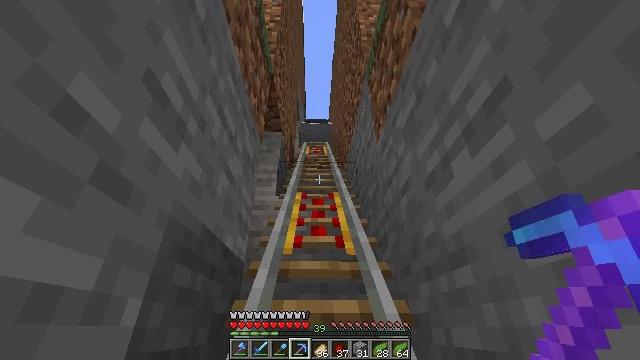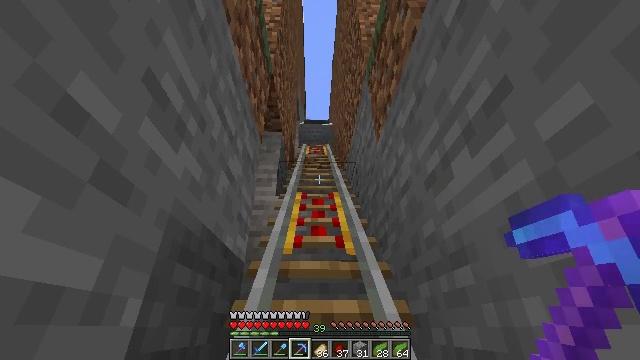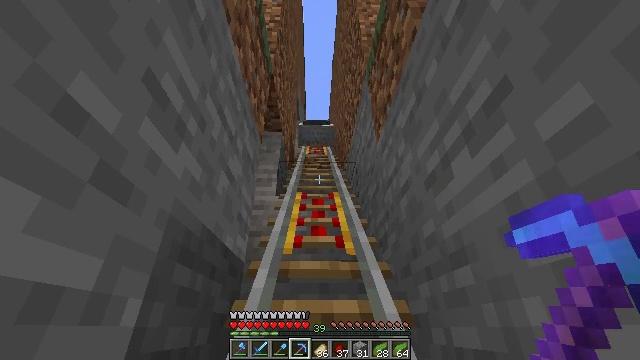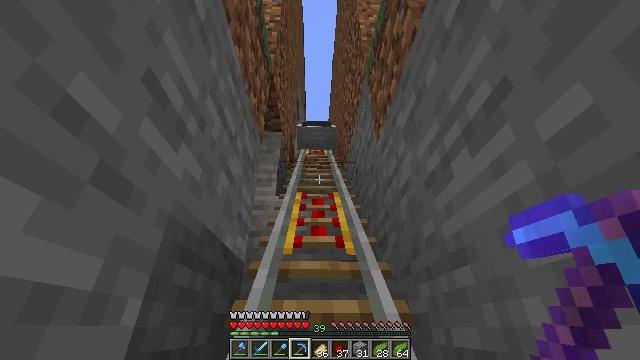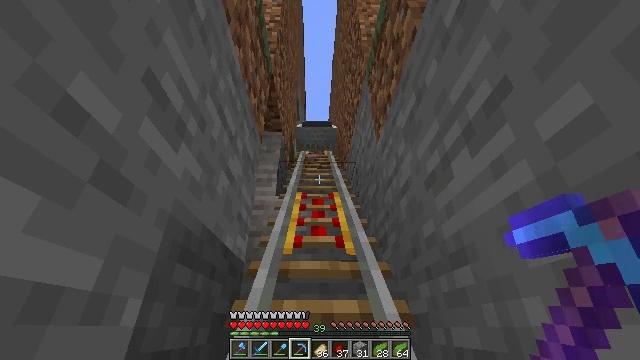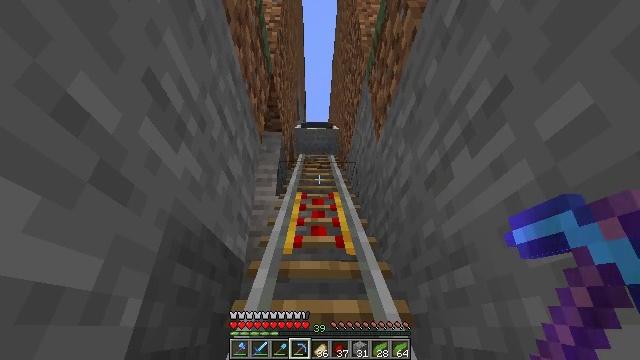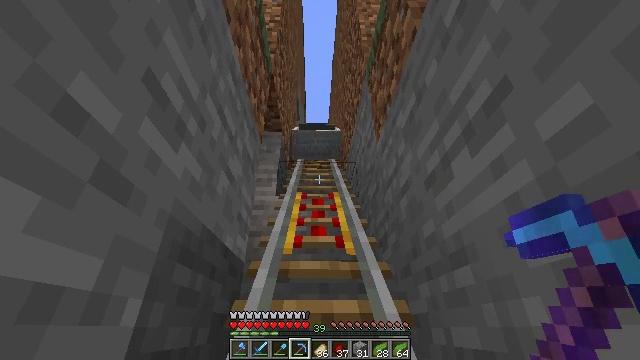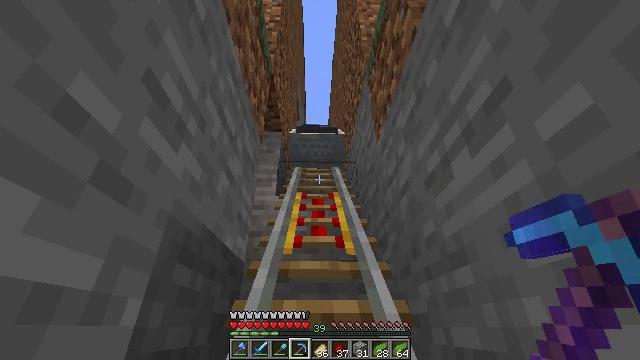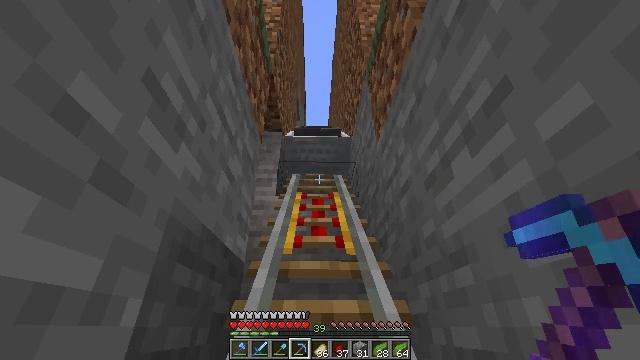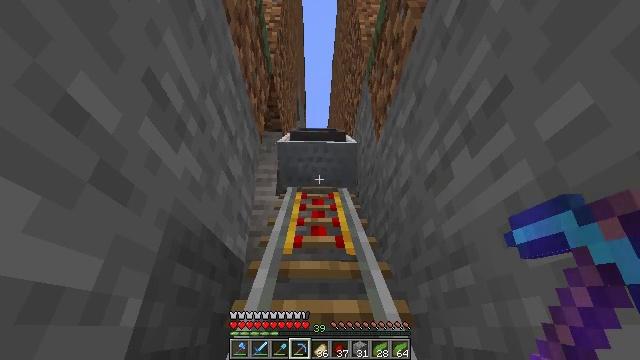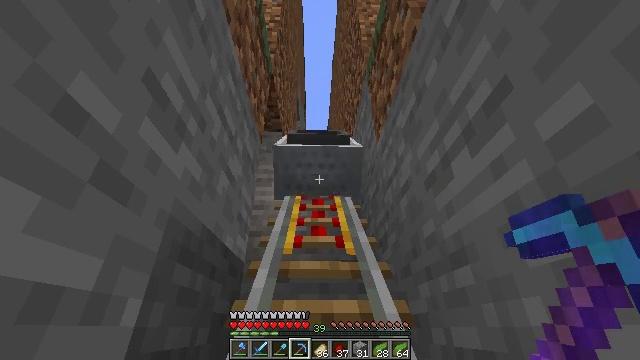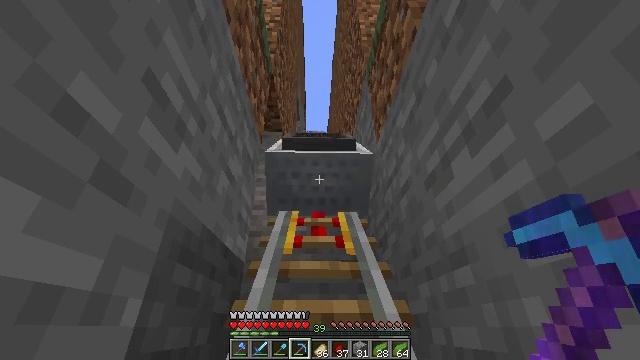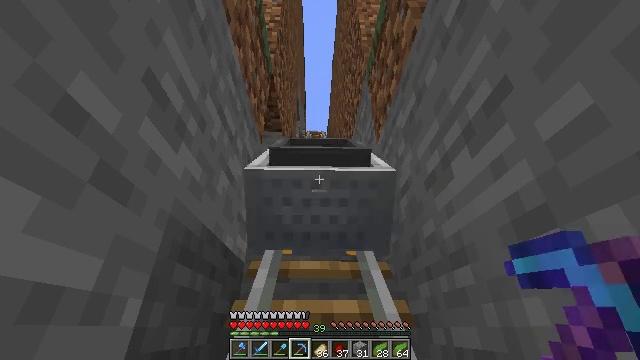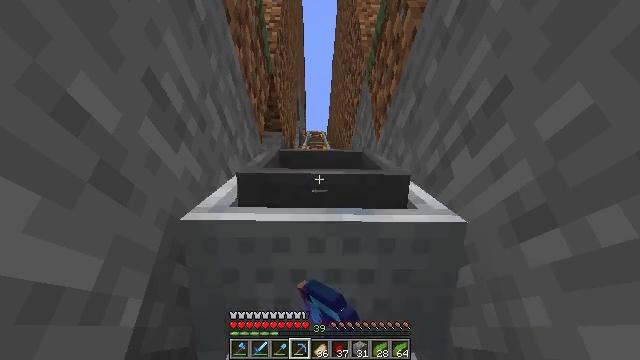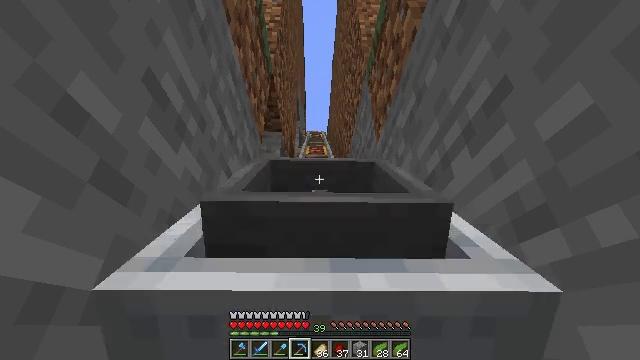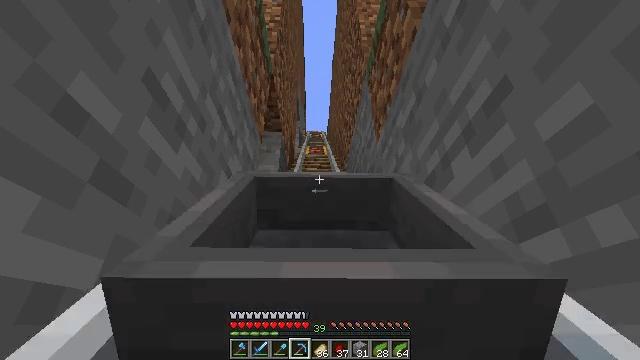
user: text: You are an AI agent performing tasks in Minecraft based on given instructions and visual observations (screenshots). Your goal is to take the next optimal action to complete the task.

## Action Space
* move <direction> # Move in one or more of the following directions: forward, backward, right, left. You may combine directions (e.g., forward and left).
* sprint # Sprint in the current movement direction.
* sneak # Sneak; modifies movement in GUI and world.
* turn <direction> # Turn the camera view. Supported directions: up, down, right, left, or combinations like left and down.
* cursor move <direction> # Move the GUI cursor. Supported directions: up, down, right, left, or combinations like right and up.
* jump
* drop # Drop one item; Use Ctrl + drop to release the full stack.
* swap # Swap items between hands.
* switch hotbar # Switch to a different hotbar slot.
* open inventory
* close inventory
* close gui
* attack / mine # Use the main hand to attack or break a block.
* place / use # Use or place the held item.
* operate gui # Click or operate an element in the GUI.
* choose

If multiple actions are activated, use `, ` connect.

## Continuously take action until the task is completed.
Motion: motion action
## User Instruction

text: Break the hopper to reuse it.
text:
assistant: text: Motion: no_op
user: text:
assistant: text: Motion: no_op
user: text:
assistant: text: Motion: no_op
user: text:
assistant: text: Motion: no_op
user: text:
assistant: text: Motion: no_op
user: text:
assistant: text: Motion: no_op
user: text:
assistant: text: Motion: no_op
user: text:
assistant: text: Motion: no_op
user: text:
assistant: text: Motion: no_op
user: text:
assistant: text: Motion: no_op
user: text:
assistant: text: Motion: no_op
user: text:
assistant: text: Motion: attack / mine
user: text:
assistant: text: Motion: attack / mine
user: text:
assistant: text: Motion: attack / mine
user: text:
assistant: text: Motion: attack / mine
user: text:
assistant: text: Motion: attack / mine
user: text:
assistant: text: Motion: no_op
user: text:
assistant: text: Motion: no_op
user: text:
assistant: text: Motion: no_op
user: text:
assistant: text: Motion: no_op
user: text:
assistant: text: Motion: no_op
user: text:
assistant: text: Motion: no_op
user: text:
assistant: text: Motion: no_op
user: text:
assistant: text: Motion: no_op
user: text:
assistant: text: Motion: no_op
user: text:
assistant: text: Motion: no_op
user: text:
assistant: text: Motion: no_op
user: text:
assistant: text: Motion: no_op
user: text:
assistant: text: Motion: no_op
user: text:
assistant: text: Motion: no_op